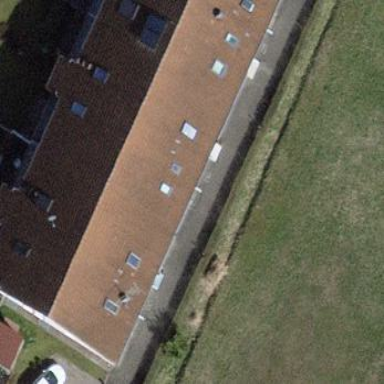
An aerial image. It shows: Terrace building.